Question: Here's an XPath / OOXML question for you gurus.
I have a MSOffice docx with highlighted text of different colours that I have to convert to XML, and then identify using XPath where all those highlights are, regardless of the colour, so that they can be filtered in an XML rule.
Here's how an example looks in MSWord

I understand how I can select the child node if it exists using //w:p/w:r/w:rPr/w:highlight[@w:val='yellow']"
but not how I can select the actual 'W:t' node containing the text if a highlight node exists in the same '<w:r>' block.
Example: I need to select the text within '<W:t>' if a '<w:highlight>' exists within the parent node and do this for all cases within the document.
So in this example I need to select the text "This one goes because it is highlighted yellow" because it has a w:highlight node with a w:val of yellow related to it.
'''
<w:r w:rsidRPr="003815B4">
<w:rPr>
<w:highlight w:val="yellow"/>
</w:rPr>
<w:t>This one goes because it is highlighted yellow</w:t>
</w:r>
'''
Any help or pointers would be greatly appreciated :-)
Here's an xml example of the docx ( with the OOXML headers removed for readability)
'''
<?xml version="1.0" encoding="UTF-8" standalone="yes"?>
<doc>
<w:body>
<w:p w:rsidR="00B93038" w:rsidRDefault="003815B4">
<w:r>
<w:t>This line stays because it is not highlighted in any colour</w:t>
</w:r>
</w:p>
<w:p w:rsidR="003815B4" w:rsidRDefault="003815B4">
<w:r w:rsidRPr="003815B4">
<w:rPr>
<w:highlight w:val="yellow"/>
</w:rPr>
<w:t>This one goes because it is highlighted yellow</w:t>
</w:r>
</w:p>
<w:tbl>
<w:tblPr>
<w:tblStyle w:val="TableGrid"/>
<w:tblW w:w="0" w:type="auto"/>
<w:tblLook w:val="04A0" w:firstRow="1" w:lastRow="0" w:firstColumn="1" w:lastColumn="0" w:noHBand="0" w:noVBand="1"/>
</w:tblPr>
<w:tblGrid>
<w:gridCol w:w="4621"/>
<w:gridCol w:w="4621"/>
</w:tblGrid>
<w:tr w:rsidR="003815B4" w:rsidTr="003815B4">
<w:tc>
<w:tcPr>
<w:tcW w:w="4621" w:type="dxa"/>
</w:tcPr>
<w:p w:rsidR="003815B4" w:rsidRDefault="003815B4">
<w:r>
<w:t>And so on</w:t>
</w:r>
</w:p>
</w:tc>
<w:tc>
<w:tcPr>
<w:tcW w:w="4621" w:type="dxa"/>
</w:tcPr>
<w:p w:rsidR="003815B4" w:rsidRDefault="003815B4">
<w:r w:rsidRPr="003815B4">
<w:rPr>
<w:highlight w:val="cyan"/>
</w:rPr>
<w:t>Blue highlight</w:t>
</w:r>
</w:p>
</w:tc>
</w:tr>
<w:tr w:rsidR="003815B4" w:rsidTr="003815B4">
<w:tc>
<w:tcPr>
<w:tcW w:w="4621" w:type="dxa"/>
</w:tcPr>
<w:p w:rsidR="003815B4" w:rsidRDefault="003815B4">
<w:r>
<w:t>Red</w:t>
</w:r>
</w:p>
</w:tc>
<w:tc>
<w:tcPr>
<w:tcW w:w="4621" w:type="dxa"/>
</w:tcPr>
<w:p w:rsidR="003815B4" w:rsidRDefault="003815B4">
<w:r>
<w:t xml:space="preserve">Mixed </w:t>
</w:r>
<w:r w:rsidRPr="003815B4">
<w:rPr>
<w:highlight w:val="red"/>
</w:rPr>
<w:t>text</w:t>
</w:r>
<w:r>
<w:t xml:space="preserve"> with </w:t>
</w:r>
<w:r w:rsidRPr="003815B4">
<w:rPr>
<w:highlight w:val="green"/>
</w:rPr>
<w:t>some highlighted</w:t>
</w:r>
<w:r>
<w:t xml:space="preserve"> and some not</w:t>
</w:r>
</w:p>
</w:tc>
</w:tr>
<w:tr w:rsidR="003815B4" w:rsidTr="003815B4">
<w:tc>
<w:tcPr>
<w:tcW w:w="4621" w:type="dxa"/>
</w:tcPr>
<w:p w:rsidR="003815B4" w:rsidRDefault="003815B4"/>
</w:tc>
<w:tc>
<w:tcPr>
<w:tcW w:w="4621" w:type="dxa"/>
</w:tcPr>
<w:p w:rsidR="003815B4" w:rsidRDefault="003815B4"/>
</w:tc>
</w:tr>
</w:tbl>
<w:p w:rsidR="003815B4" w:rsidRDefault="003815B4"/>
<w:p w:rsidR="003815B4" w:rsidRDefault="003815B4">
<w:r>
<w:t>Another highlight</w:t>
</w:r>
</w:p>
<w:p w:rsidR="003815B4" w:rsidRDefault="003815B4">
<w:r>
<w:t>Some text</w:t>
</w:r>
</w:p>
<w:p w:rsidR="003815B4" w:rsidRDefault="003815B4"/>
<w:p w:rsidR="003815B4" w:rsidRDefault="003815B4">
<w:r>
<w:t>End</w:t>
</w:r>
<w:bookmarkStart w:id="0" w:name="_GoBack"/>
<w:bookmarkEnd w:id="0"/>
</w:p>
<w:sectPr w:rsidR="003815B4">
<w:pgSz w:w="11906" w:h="16838"/>
<w:pgMar w:top="1440" w:right="1440" w:bottom="1440" w:left="1440" w:header="708" w:footer="708" w:gutter="0"/>
<w:cols w:space="708"/>
<w:docGrid w:linePitch="360"/>
</w:sectPr>
</w:body>
</doc>
'''
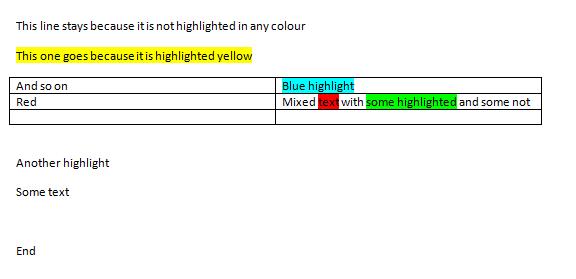
Answer: I guess this should work.
Initialize a variable with the namespace:
'''
w = 'http://schemas.openxmlformats.org/wordprocessingml/2006/main'
'''
Since you haven't mentioned the language you are using , I'll just specify the xpath syntax below:
This code just extracts text with general highlight.
'''
'.//w:p/w:r/w:highlight/../..//w:t', namespaces = {'w':w}
'''
To specify value say yellow, use:
''.//w:p/w:r/w:highlight[@w:val="yellow"]/../..//w:t', namespaces = {'w':w}'
Note that the "w" is case sensitive , do not use upper case letters.
As for the ''../..//'' , if u check the xml , the highlight property comes under the rPr tag which is one level below 'w:r'. So a '../' selects parent(i.e w:rPr) followed by another '../' to select the grandparent(i.e w:r) and then another '/' selects the text under the 'w:r' .